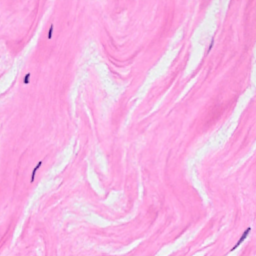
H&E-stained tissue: Breast